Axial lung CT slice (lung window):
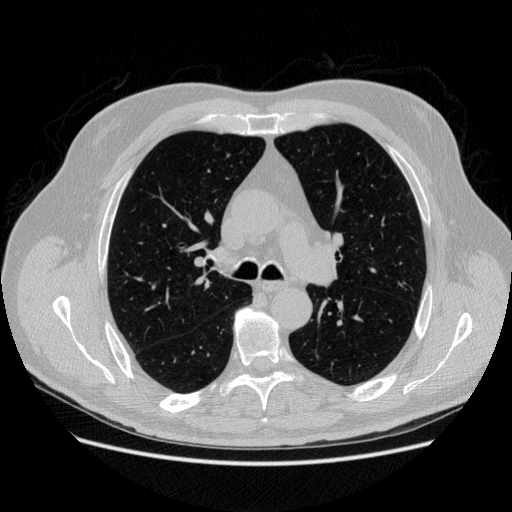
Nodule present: no